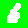
Digit: 6